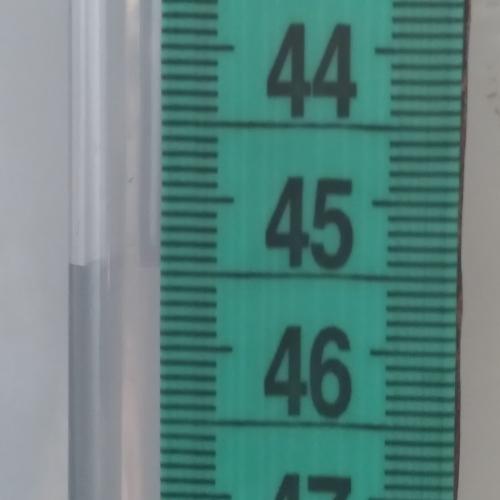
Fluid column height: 45.5 cm